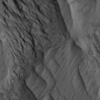
Label: not_dusty